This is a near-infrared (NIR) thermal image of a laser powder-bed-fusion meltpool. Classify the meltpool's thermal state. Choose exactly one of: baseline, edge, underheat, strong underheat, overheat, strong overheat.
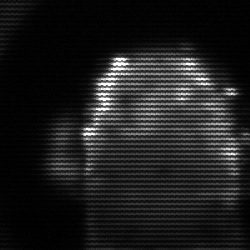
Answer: baseline